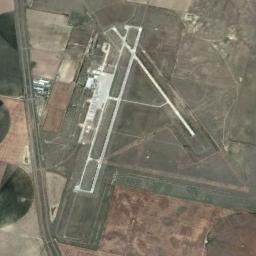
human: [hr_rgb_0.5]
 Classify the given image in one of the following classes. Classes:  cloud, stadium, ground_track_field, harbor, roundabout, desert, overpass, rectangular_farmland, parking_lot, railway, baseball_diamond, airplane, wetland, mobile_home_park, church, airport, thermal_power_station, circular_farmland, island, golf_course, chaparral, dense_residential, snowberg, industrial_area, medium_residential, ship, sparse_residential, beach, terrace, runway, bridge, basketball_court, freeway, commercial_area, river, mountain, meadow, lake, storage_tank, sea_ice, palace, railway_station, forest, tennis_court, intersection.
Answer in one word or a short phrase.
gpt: airport